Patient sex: M
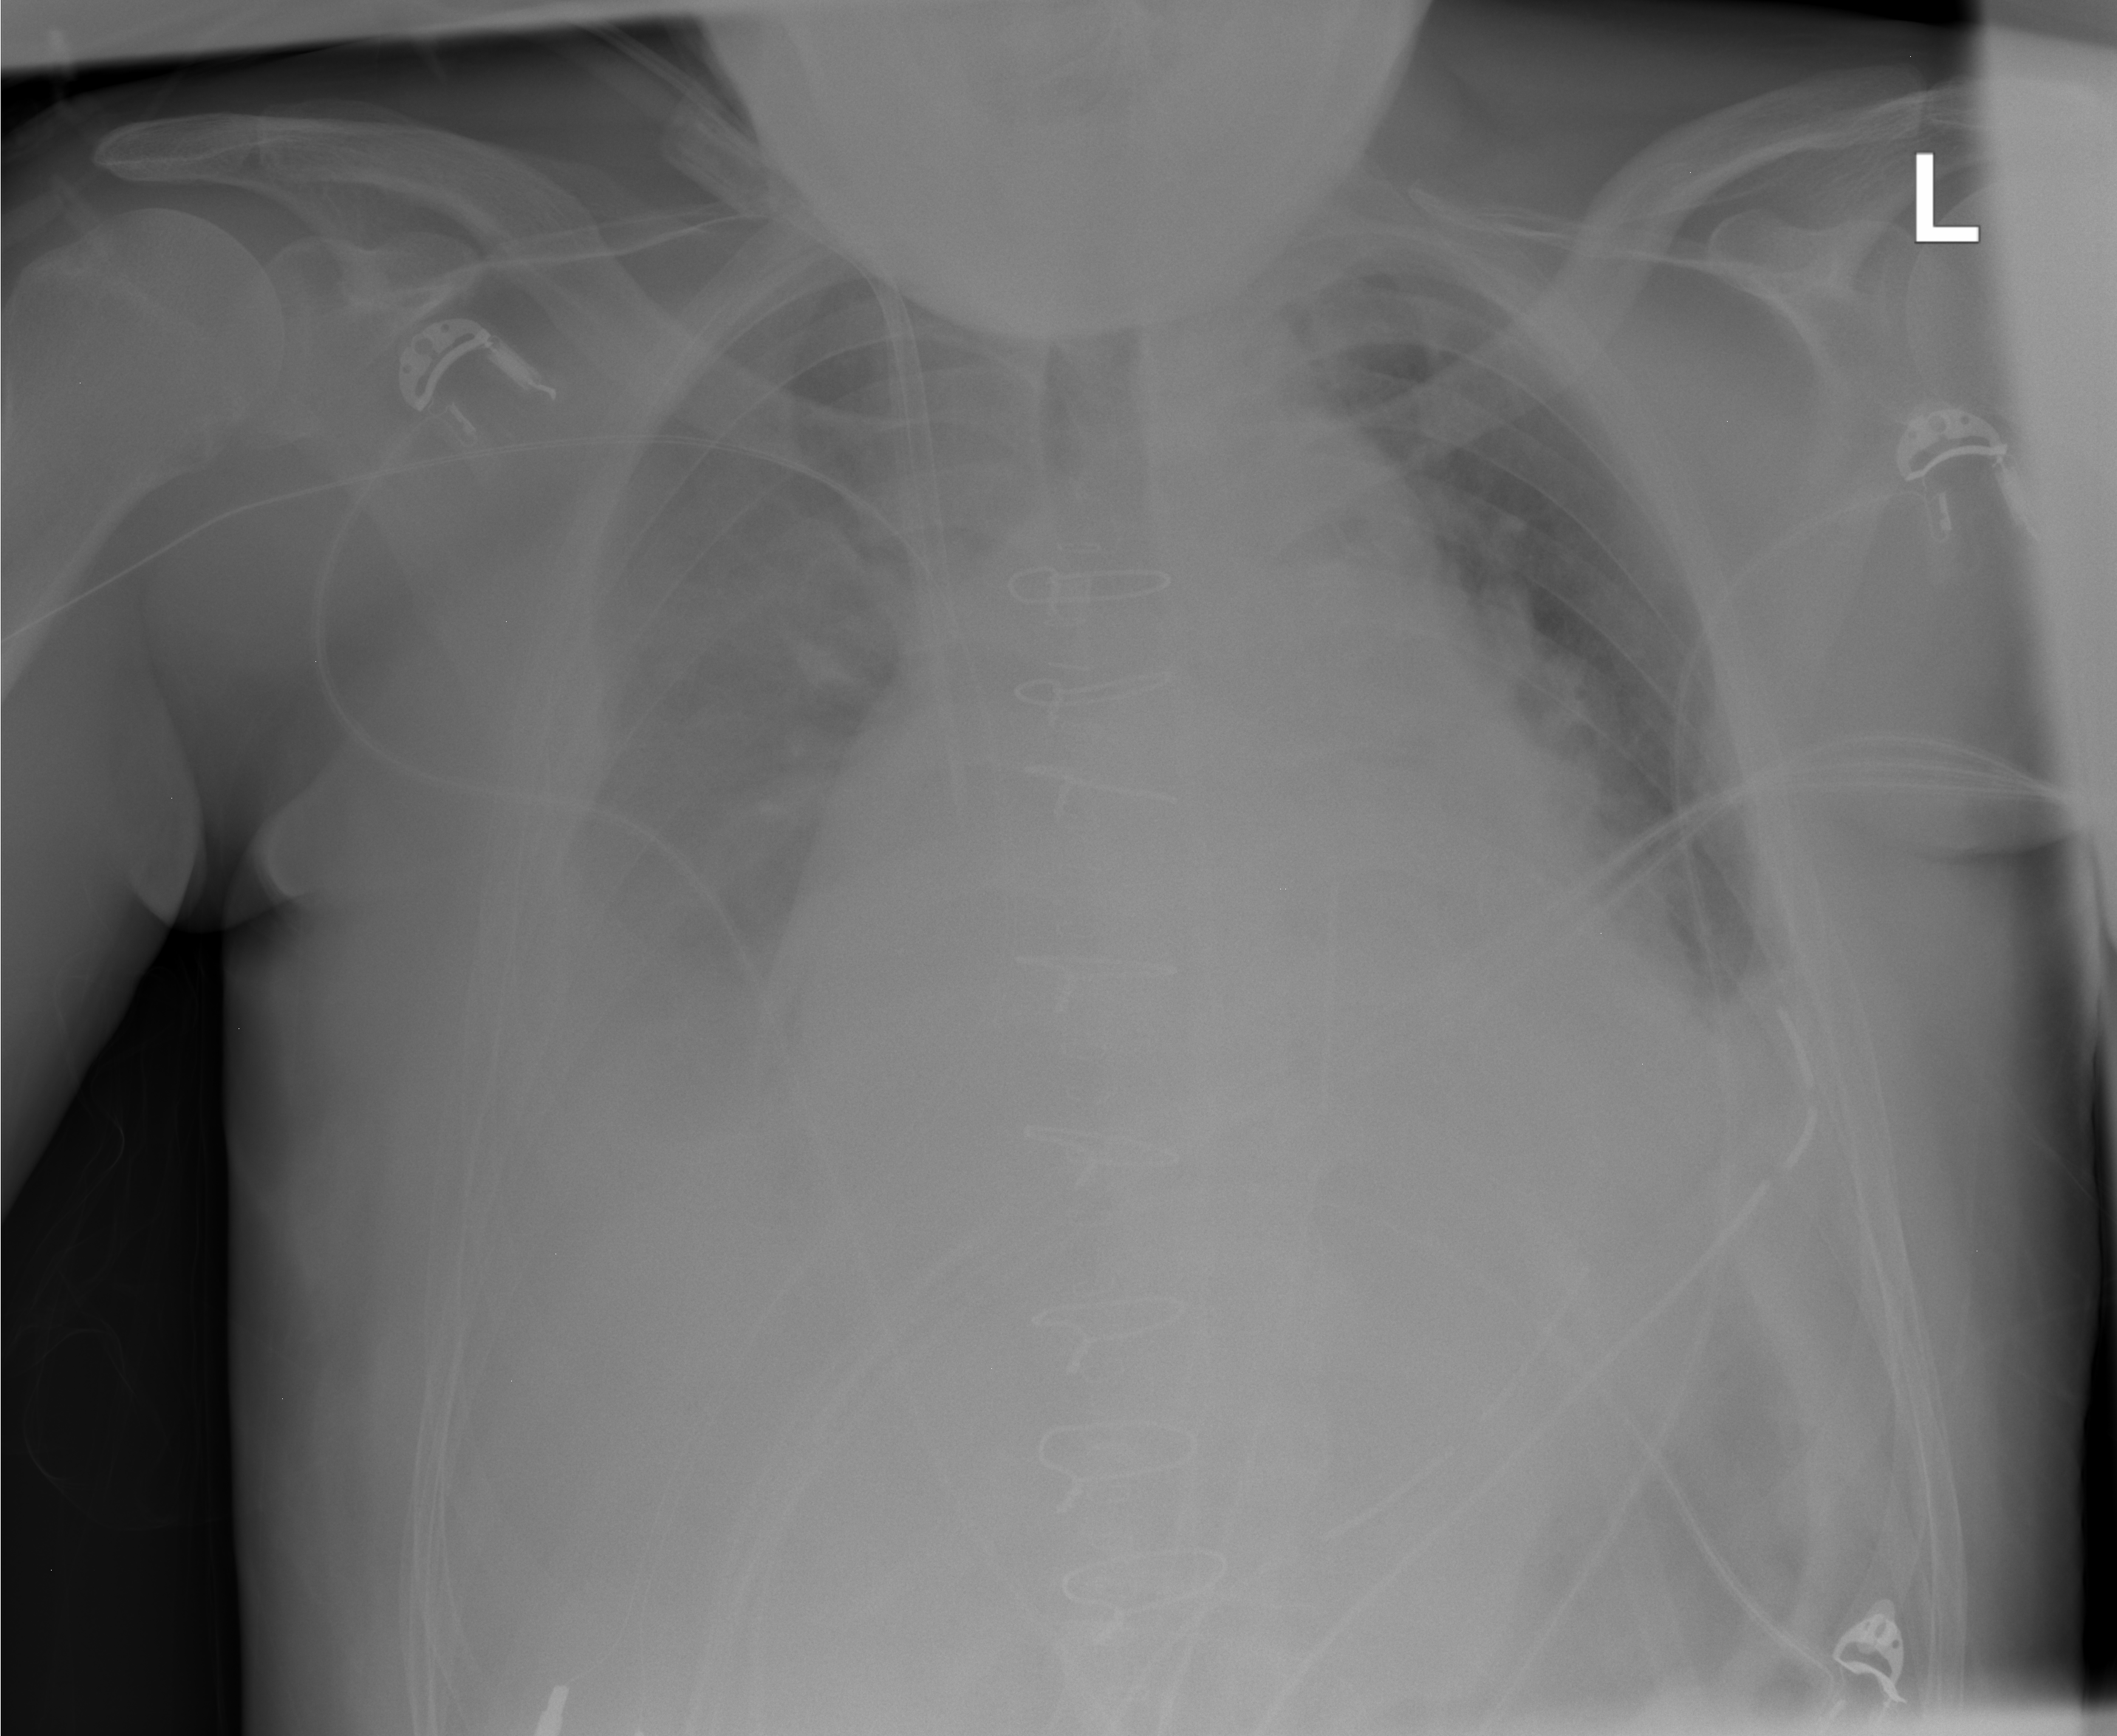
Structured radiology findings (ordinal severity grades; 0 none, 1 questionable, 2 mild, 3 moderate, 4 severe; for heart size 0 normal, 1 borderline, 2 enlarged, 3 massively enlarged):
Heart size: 2
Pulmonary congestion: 0
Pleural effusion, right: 3
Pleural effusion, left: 2
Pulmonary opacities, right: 0
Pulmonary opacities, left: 0
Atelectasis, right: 0
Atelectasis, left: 0